【题型】填空题　【知识点】平面几何　【难度】medium
窗花是贴在窗纸或窗户玻璃上的剪纸，是中国古老的传统民间艺术之一，图中所示的窗花轮廓可以看作是一个正八边形，已知该正八边形 \(A_1A_2A_3A_4A_5A_6A_7A_8\) 的边长为 10，点 \(P\) 在其边上运动，则 \( \overrightarrow{A_1A_4} \cdot \overrightarrow{A_1P} \) 的取值范围是 \underline{\quad\quad\quad}.

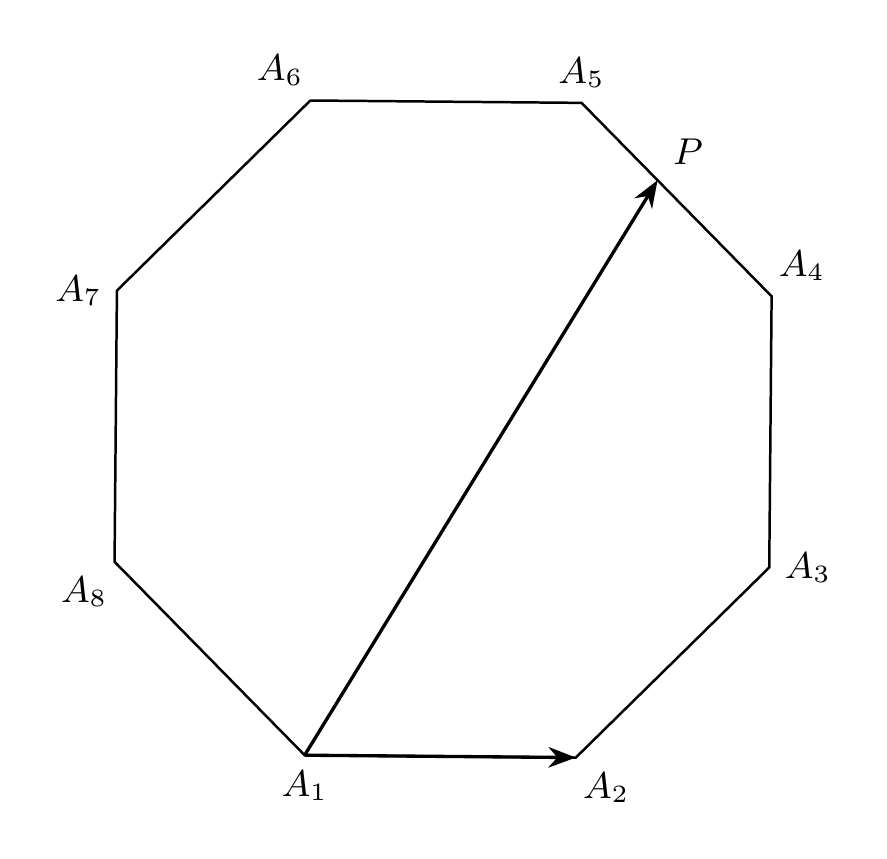
【解答】
【答案】\( [-50\sqrt{2}, 100 + 50\sqrt{2}] \)

【分析】作出图形，由图可得点 \(P\) 在 \(A_3A_4\) 上运动，\( \overrightarrow{A_1A_2} \cdot \overrightarrow{A_1P} \) 取的最大值，当 \(P\) 在 \(A_7A_8\) 上运动，\( \overrightarrow{A_1A_2} \cdot \overrightarrow{A_1P} \) 取的最小值，求得相应最值即可.

【详解】分别过 \(A_3\)，\(A_8\) 作 \(A_1A_2\) 的垂线，垂足为 \(M\)，\(N\)，且 \(A_1N = 5\sqrt{2}\)，\(A_1M = 10 + 5\sqrt{2}\)，

因为点 \(P\) 在正八边形上运动，所以 \( \overrightarrow{A_1P} \) 在 \( \overrightarrow{A_1A_2} \) 上的投影向量的起点为 \(A_1\)，终点在线段 \(MN\) 上移动，

则当点 \(P\) 在 \(A_3A_4\) 上运动，\( \overrightarrow{A_1A_2} \cdot \overrightarrow{A_1P} \) 取的最大值，为 \( |\overrightarrow{A_1A_2}| \cdot |A_1M| = 10 \times (10 + 5\sqrt{2}) = 100 + 50\sqrt{2} \)，

则当点 \(P\) 在 \(A_7A_8\) 上运动，\( \overrightarrow{A_1A_2} \cdot \overrightarrow{A_1P} \) 取的最小值，为 \( -|\overrightarrow{A_1A_2}| \cdot |A_1N| = -10 \times 5\sqrt{2} = -50\sqrt{2} \)，

所以 \( \overrightarrow{A_1A_2} \cdot \overrightarrow{A_1P} \) 的取值范围是 \( [-50\sqrt{2}, 100 + 50\sqrt{2}] \).

故答案为：\( [-50\sqrt{2}, 100 + 50\sqrt{2}] \).
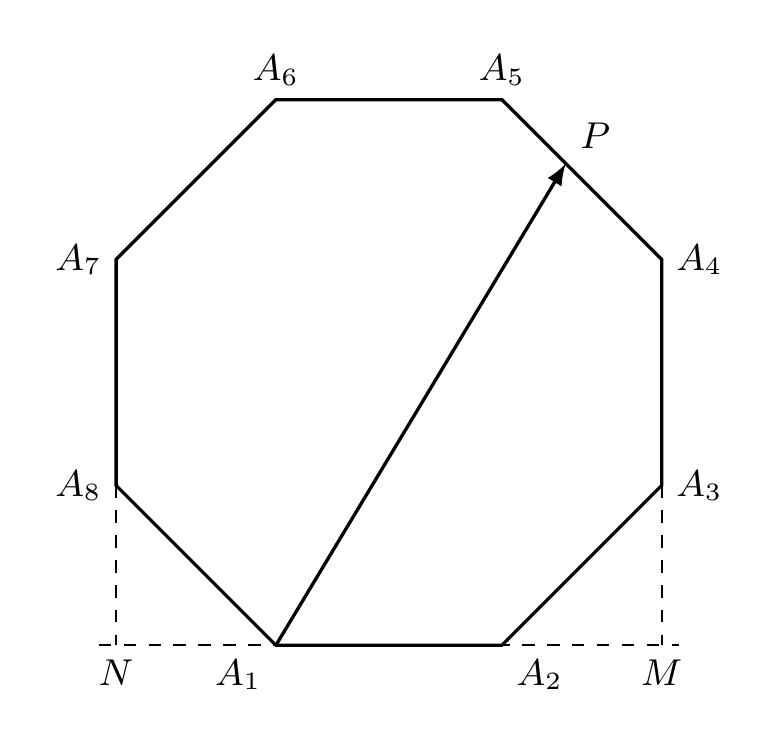